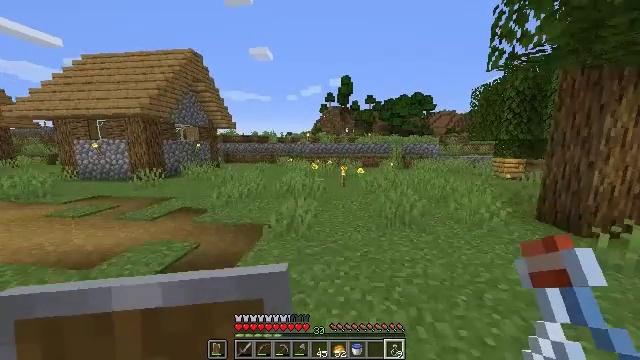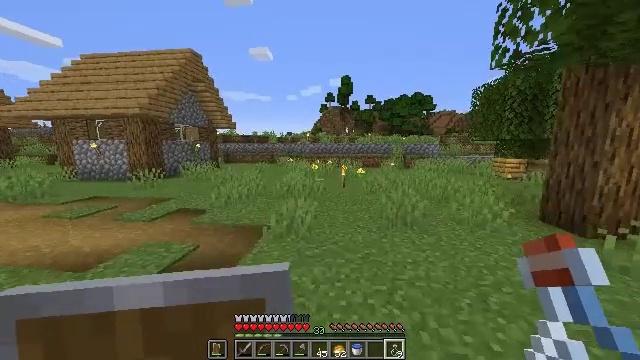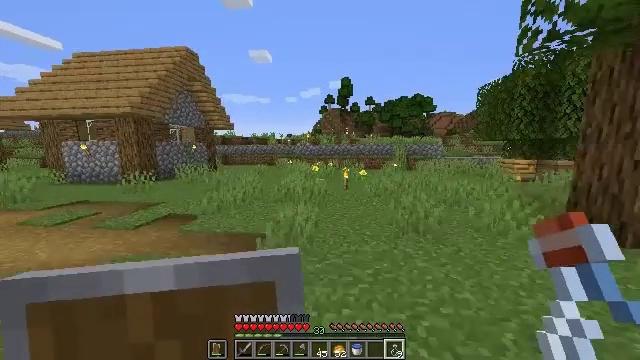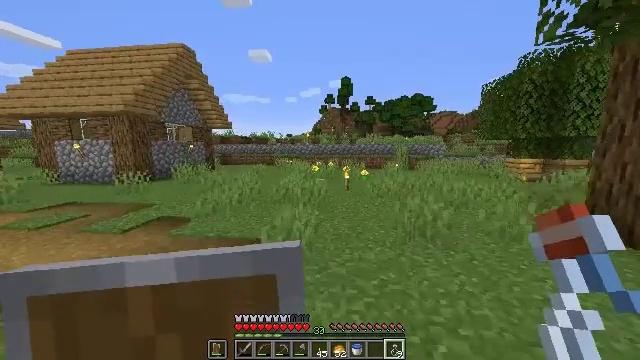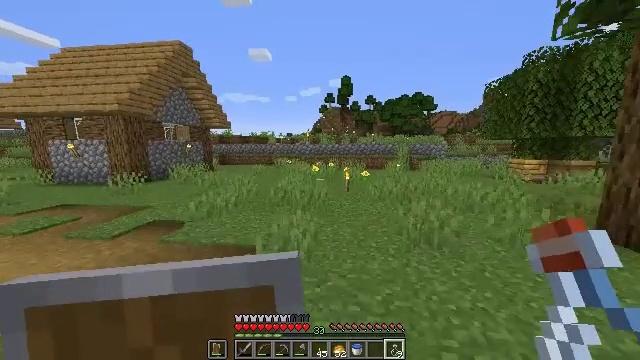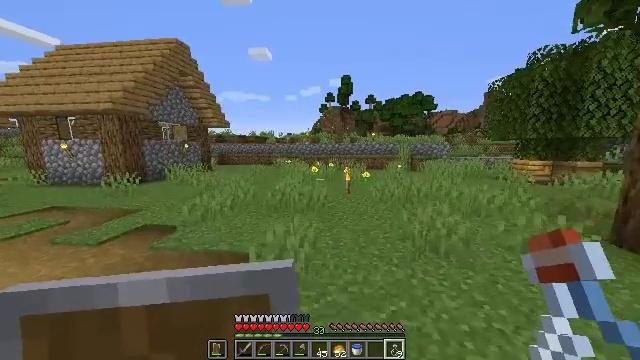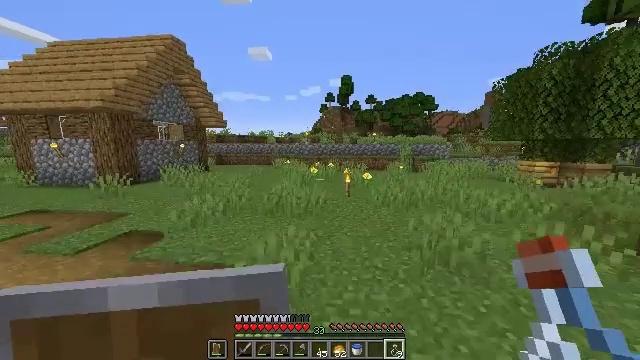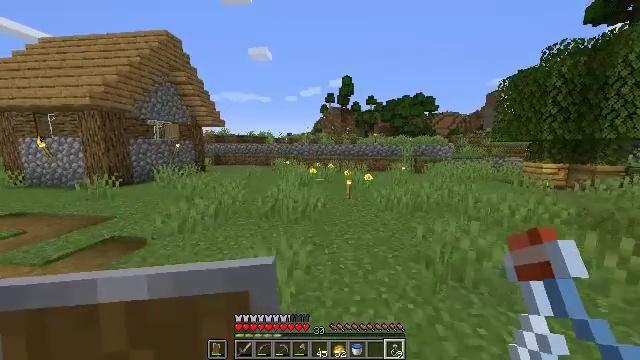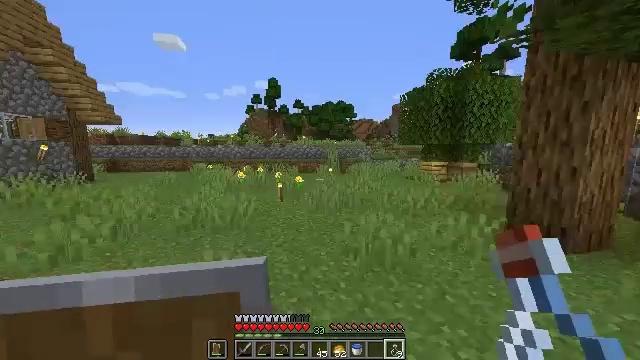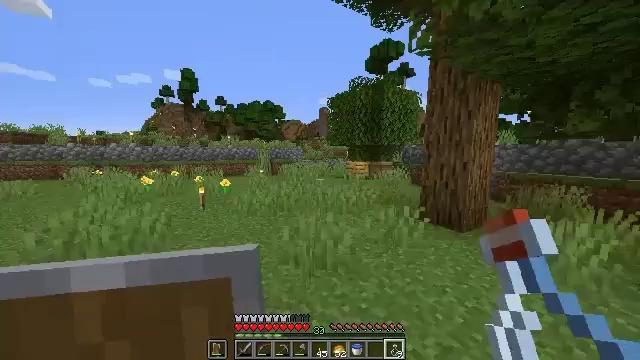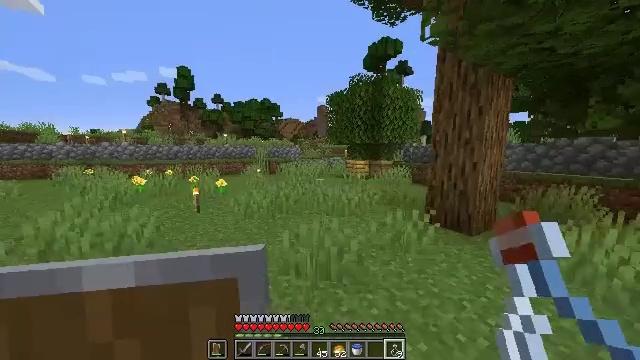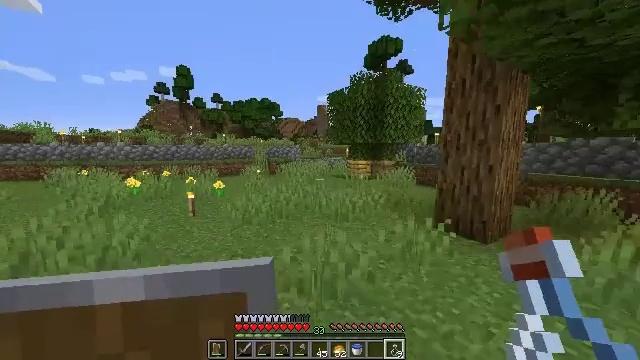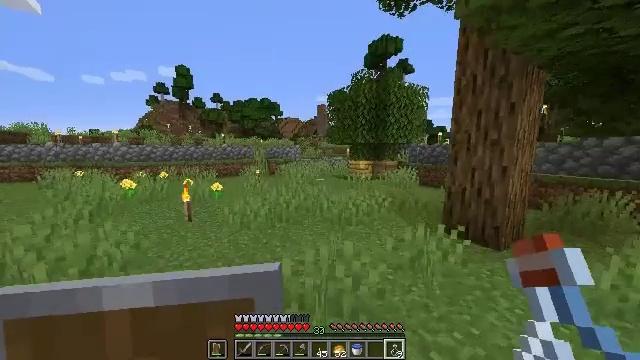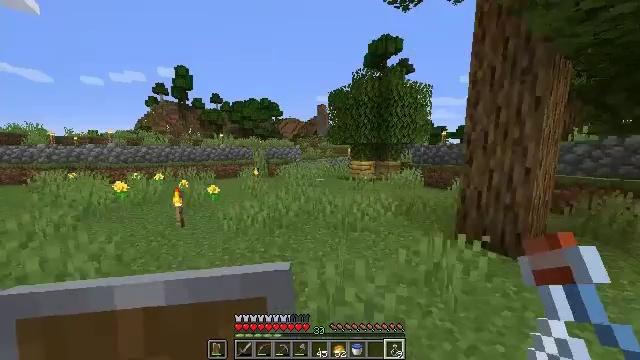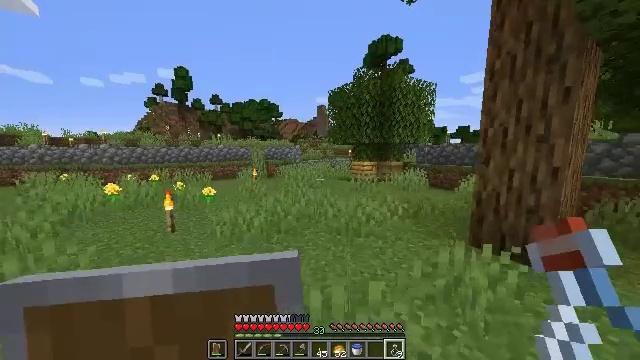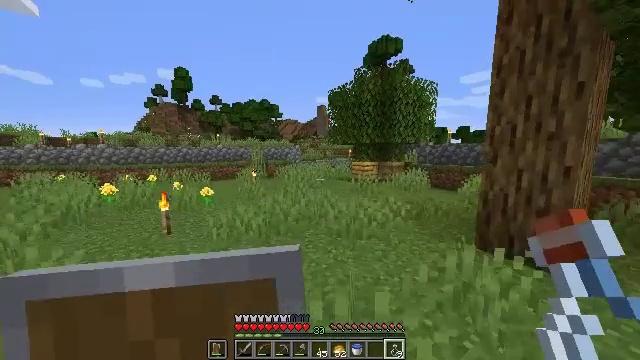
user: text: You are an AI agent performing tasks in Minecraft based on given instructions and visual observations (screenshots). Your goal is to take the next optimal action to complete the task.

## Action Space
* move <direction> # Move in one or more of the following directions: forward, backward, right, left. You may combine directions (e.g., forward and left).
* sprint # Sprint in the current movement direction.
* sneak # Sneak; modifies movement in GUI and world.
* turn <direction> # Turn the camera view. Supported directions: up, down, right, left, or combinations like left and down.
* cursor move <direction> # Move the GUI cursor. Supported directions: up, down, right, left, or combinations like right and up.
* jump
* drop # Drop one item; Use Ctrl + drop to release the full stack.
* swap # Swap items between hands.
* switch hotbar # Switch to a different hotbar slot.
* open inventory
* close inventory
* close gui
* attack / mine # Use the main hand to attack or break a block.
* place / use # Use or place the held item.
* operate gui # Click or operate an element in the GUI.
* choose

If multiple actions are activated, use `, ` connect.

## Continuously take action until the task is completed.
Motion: motion action
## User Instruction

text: Mine the dandelion from the ground.
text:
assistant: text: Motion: move forward
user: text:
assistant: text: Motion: move forward
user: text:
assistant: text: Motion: move forward
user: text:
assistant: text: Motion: move forward
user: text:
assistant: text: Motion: move forward
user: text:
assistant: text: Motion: move forward
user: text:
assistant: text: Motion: move forward
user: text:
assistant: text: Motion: move forward, turn right
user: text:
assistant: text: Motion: move forward, turn right
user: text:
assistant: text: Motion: move forward
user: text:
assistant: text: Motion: move forward
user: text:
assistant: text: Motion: move forward
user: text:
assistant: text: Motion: move forward
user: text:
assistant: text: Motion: move forward
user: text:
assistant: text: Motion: move forward
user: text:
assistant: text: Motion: move forward
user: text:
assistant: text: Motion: move forward
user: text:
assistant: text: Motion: move forward
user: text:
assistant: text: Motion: move forward, turn right
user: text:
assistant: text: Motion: move forward, turn right and up
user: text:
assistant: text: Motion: move forward, turn right
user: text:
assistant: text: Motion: move forward
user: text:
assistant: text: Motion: move forward
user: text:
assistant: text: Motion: move forward
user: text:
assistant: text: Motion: move forward
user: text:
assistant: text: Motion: move forward
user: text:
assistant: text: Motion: move forward, turn down
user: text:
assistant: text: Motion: move forward, turn right
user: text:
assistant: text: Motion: move forward, turn right and down
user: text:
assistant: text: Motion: move forward